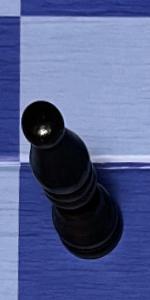
Label: Bishop_Black